Interaction volume radius: 5 \u00c5
Interaction volume height: 15 \u00c5
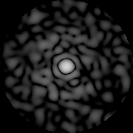
Disorder parameter: 0.8198